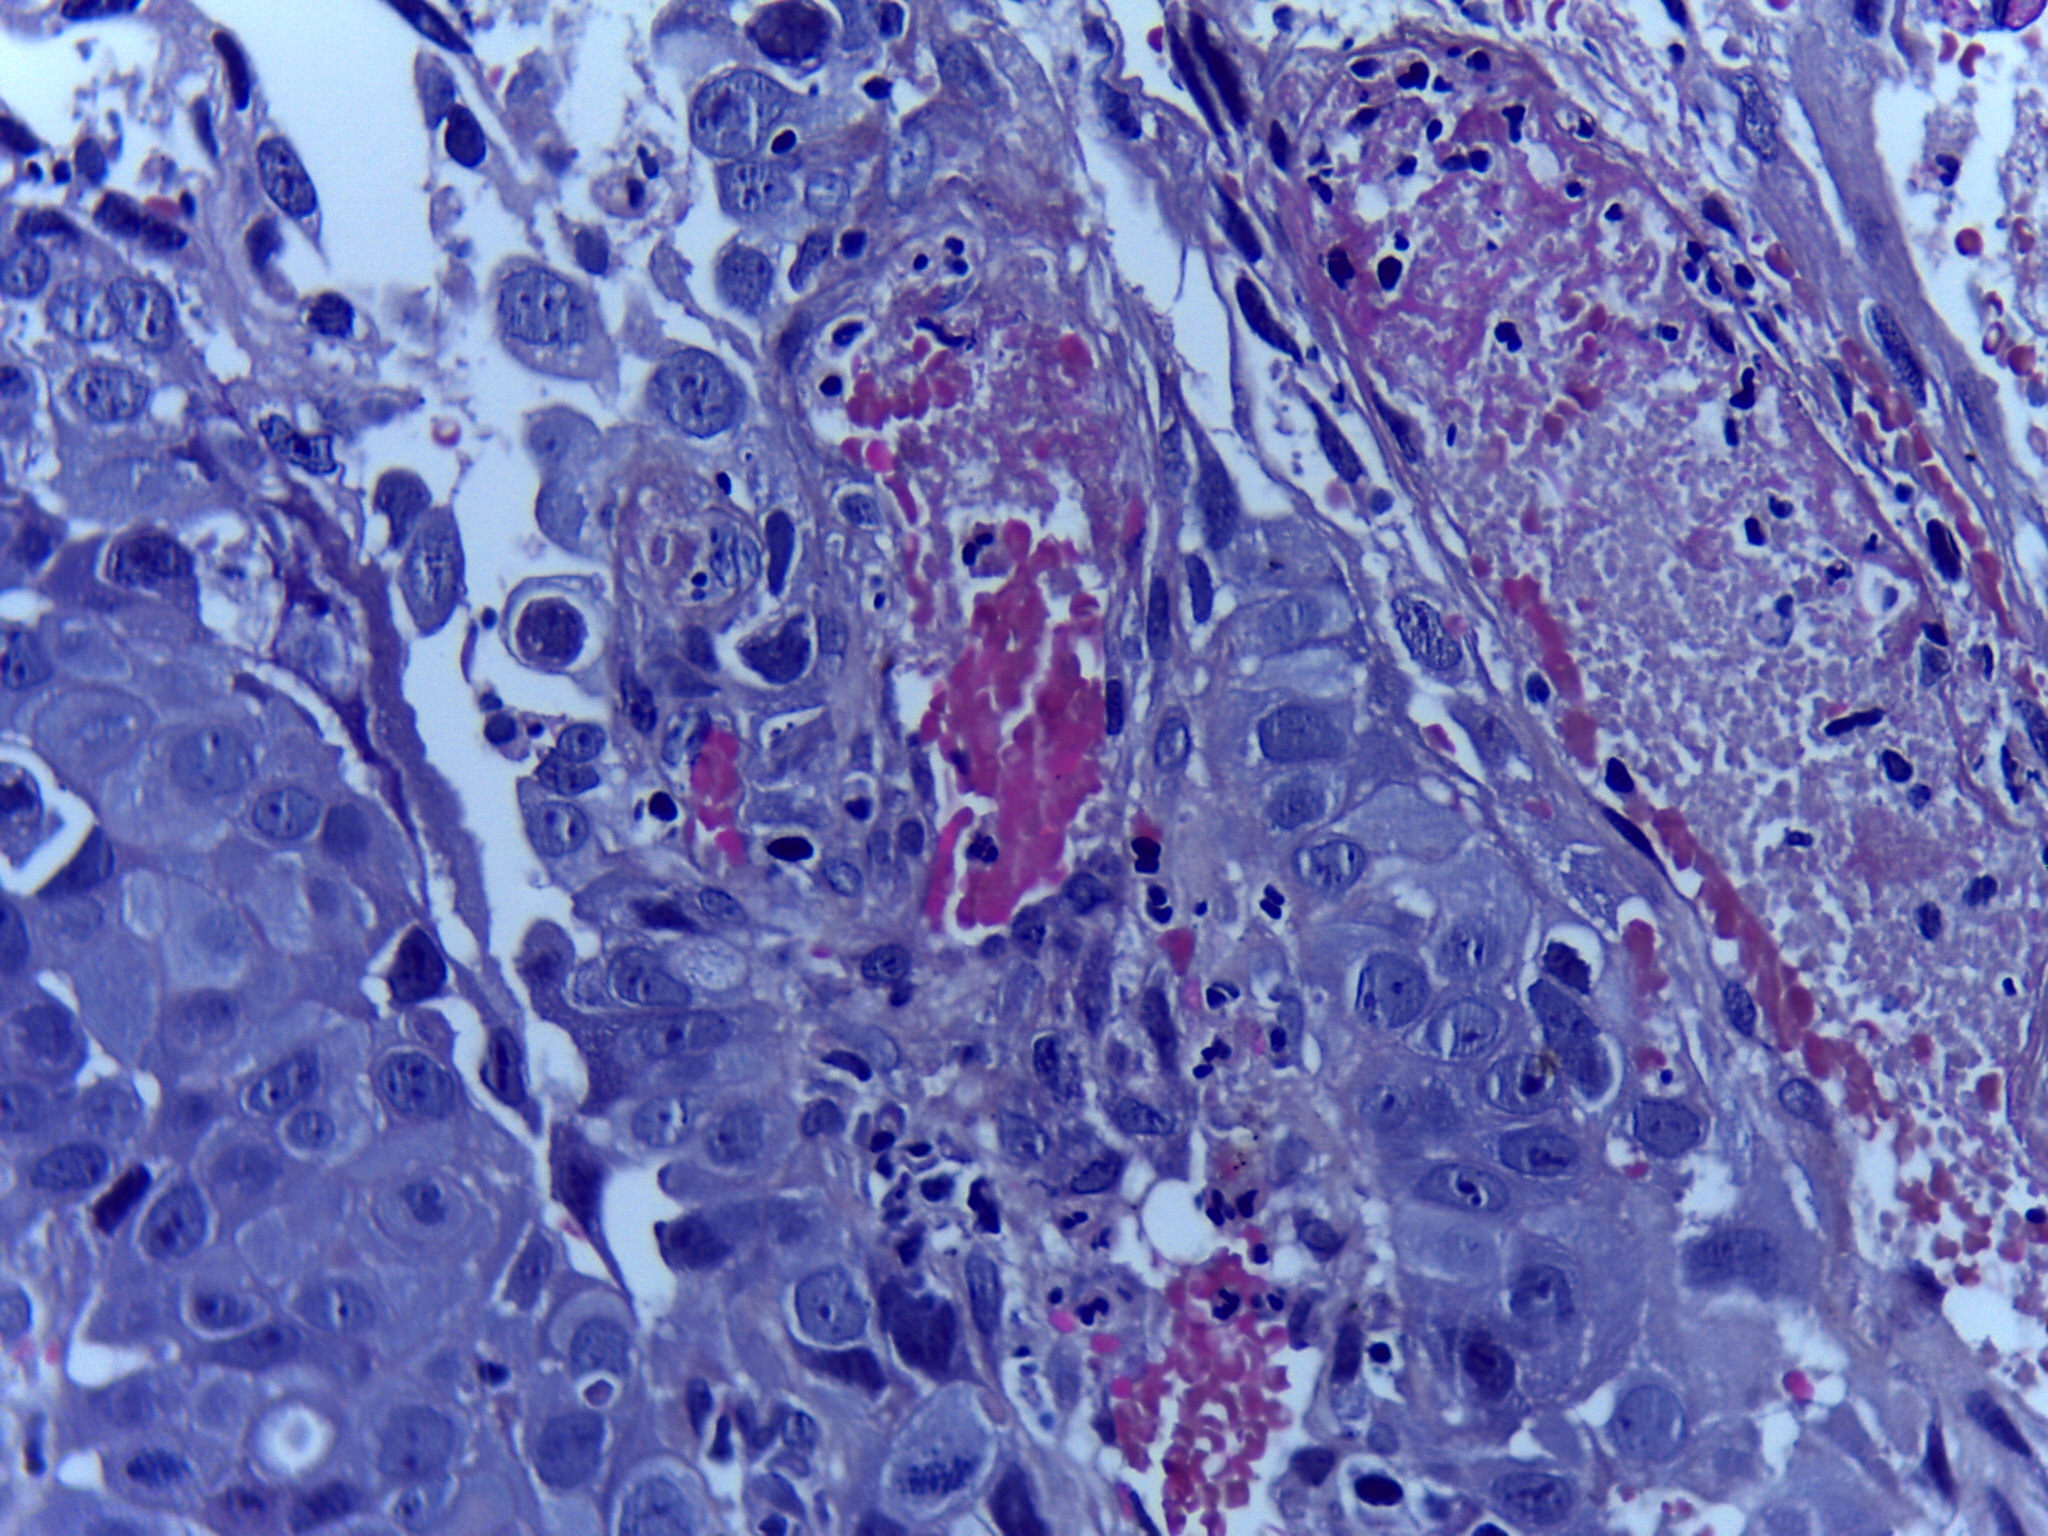
Diagnosis: OSCC